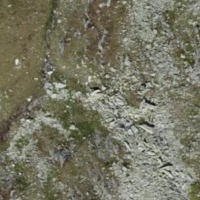
EUNIS habitat code: 31
Species observed at this site:
Marmota marmota